Question: Count the number of objects in the diagram.
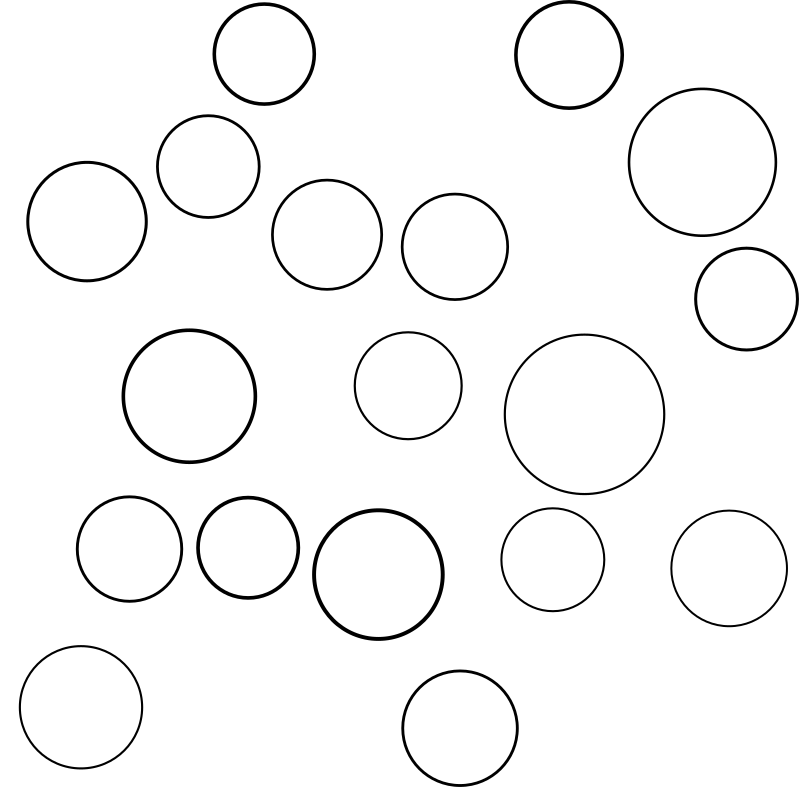
Answer: 18